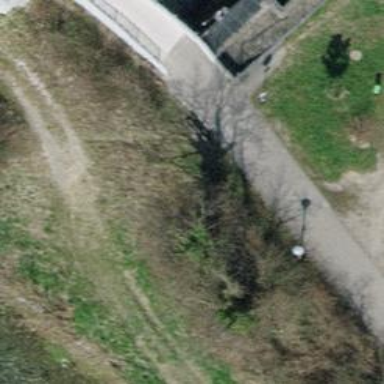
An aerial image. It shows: Brown bench.